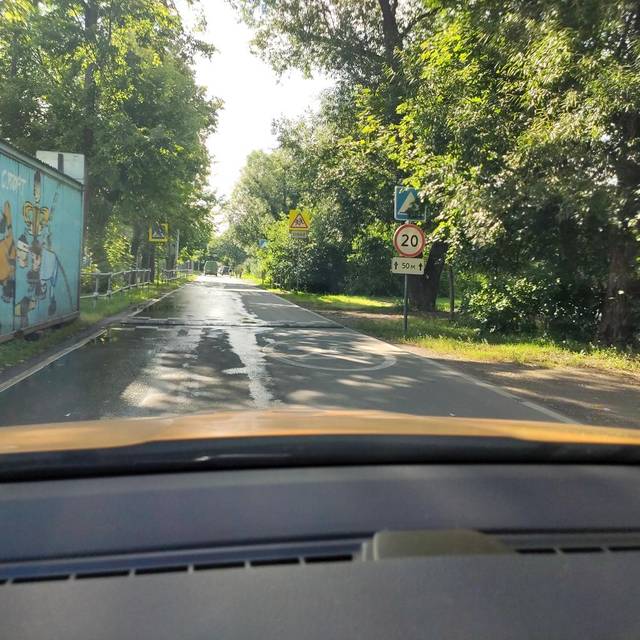
Region: Russia
Coordinates: 55.714, 37.854